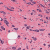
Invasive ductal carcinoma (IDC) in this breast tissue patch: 1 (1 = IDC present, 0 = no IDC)